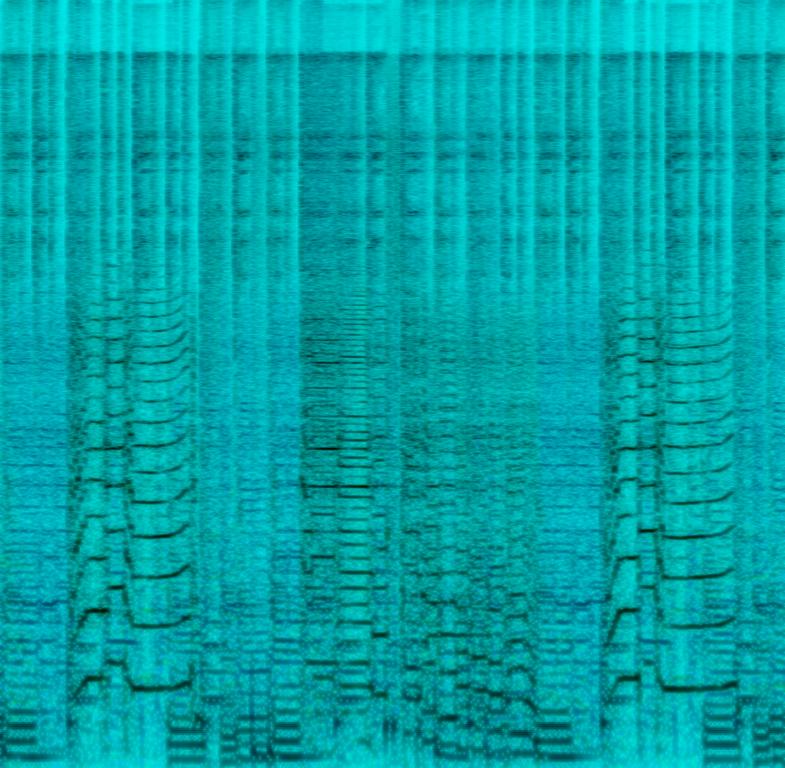
The low quality recording features a distorted electric guitar melody with an overdrive pedal on. It sounds cool and easygoing, even though the recording is a bit noisy.